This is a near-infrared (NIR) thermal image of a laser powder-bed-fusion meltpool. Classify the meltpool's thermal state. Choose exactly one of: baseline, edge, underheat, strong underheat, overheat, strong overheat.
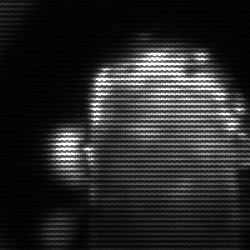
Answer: baseline